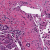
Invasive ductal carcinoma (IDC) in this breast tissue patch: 0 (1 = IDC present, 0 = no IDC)